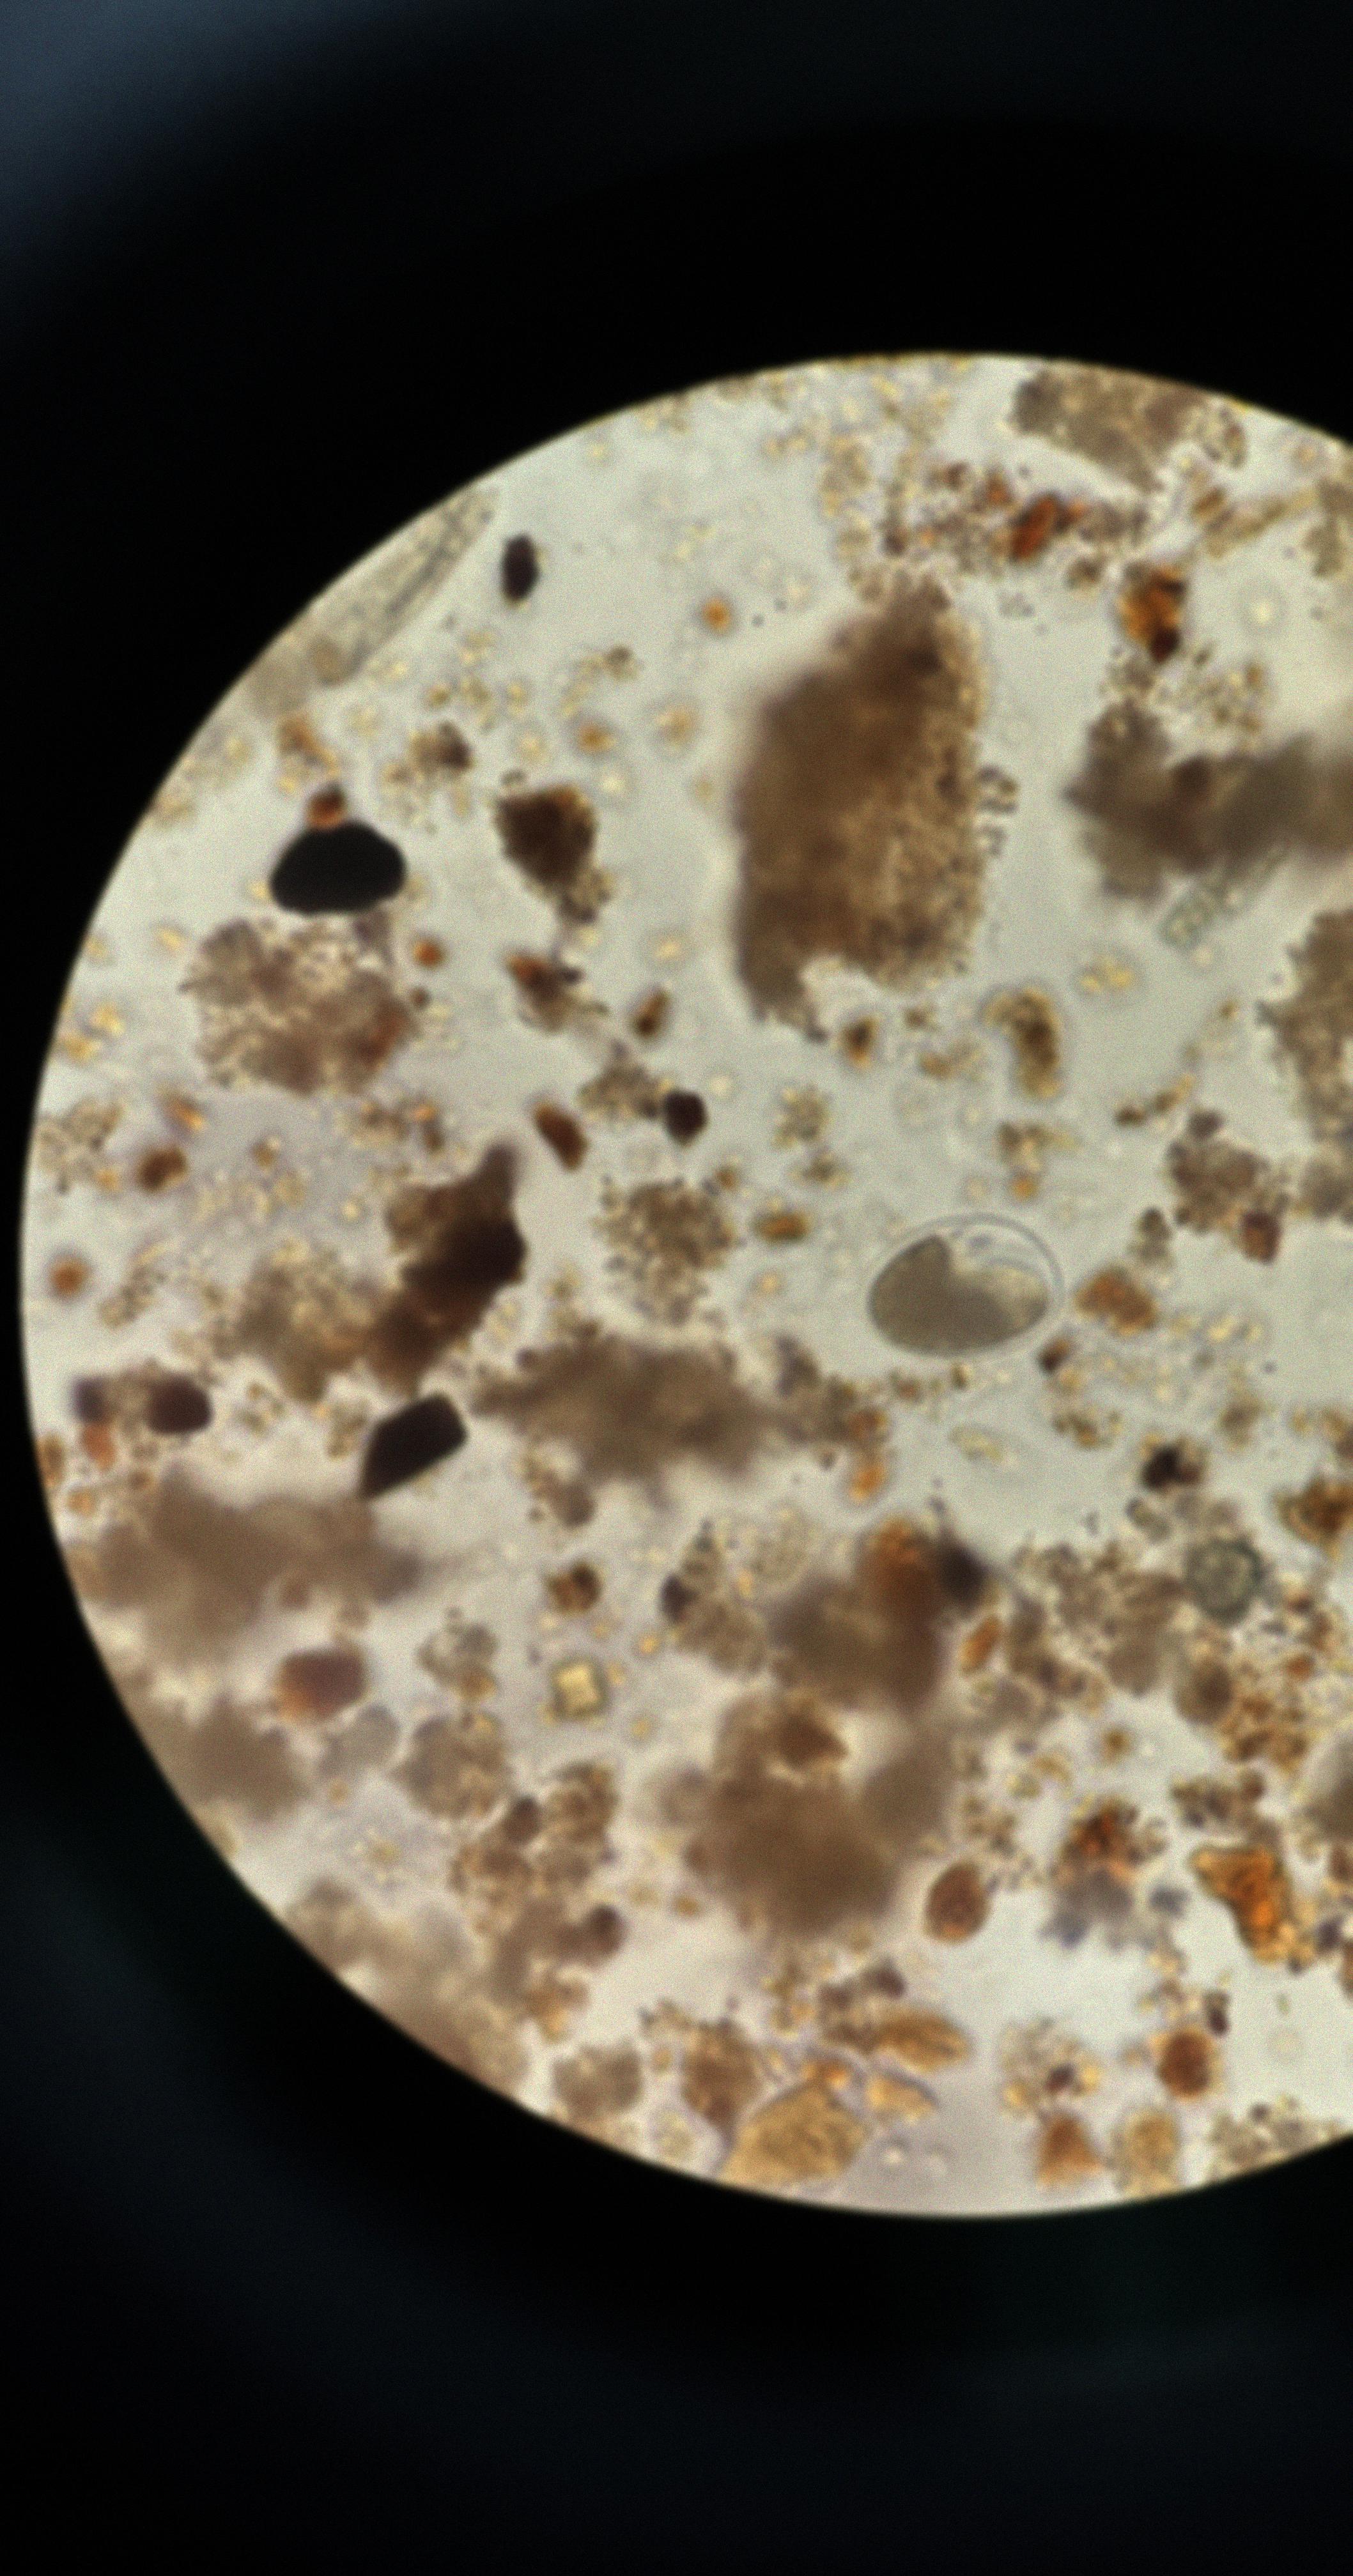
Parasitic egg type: Hookworm egg